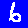
Digit: 6